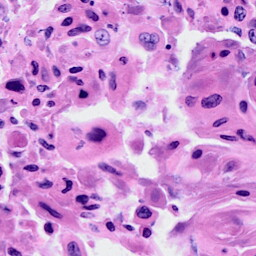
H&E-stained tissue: Cervix